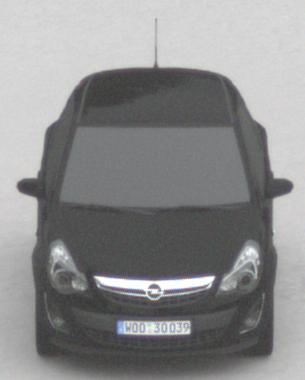
Make: Opel
Model: Corsa 1.2
Detailed model: Corsa (D)
Model produced from: 2011/01
Model produced until: 2014/08
Doors: 3
Color: black
Road condition: dry road
Daytime: midday
Contrast: low contrast